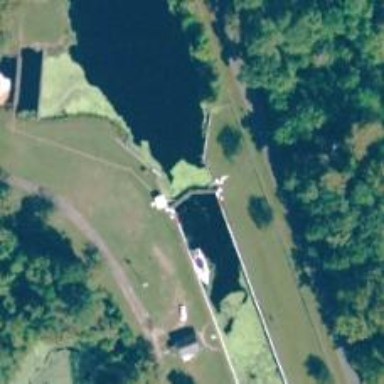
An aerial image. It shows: Lock gate along waterway.